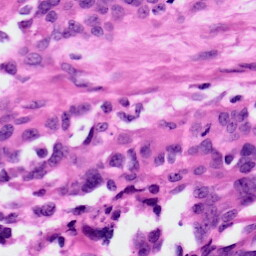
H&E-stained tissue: Ovarian